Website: crate-barrel
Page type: account-selection
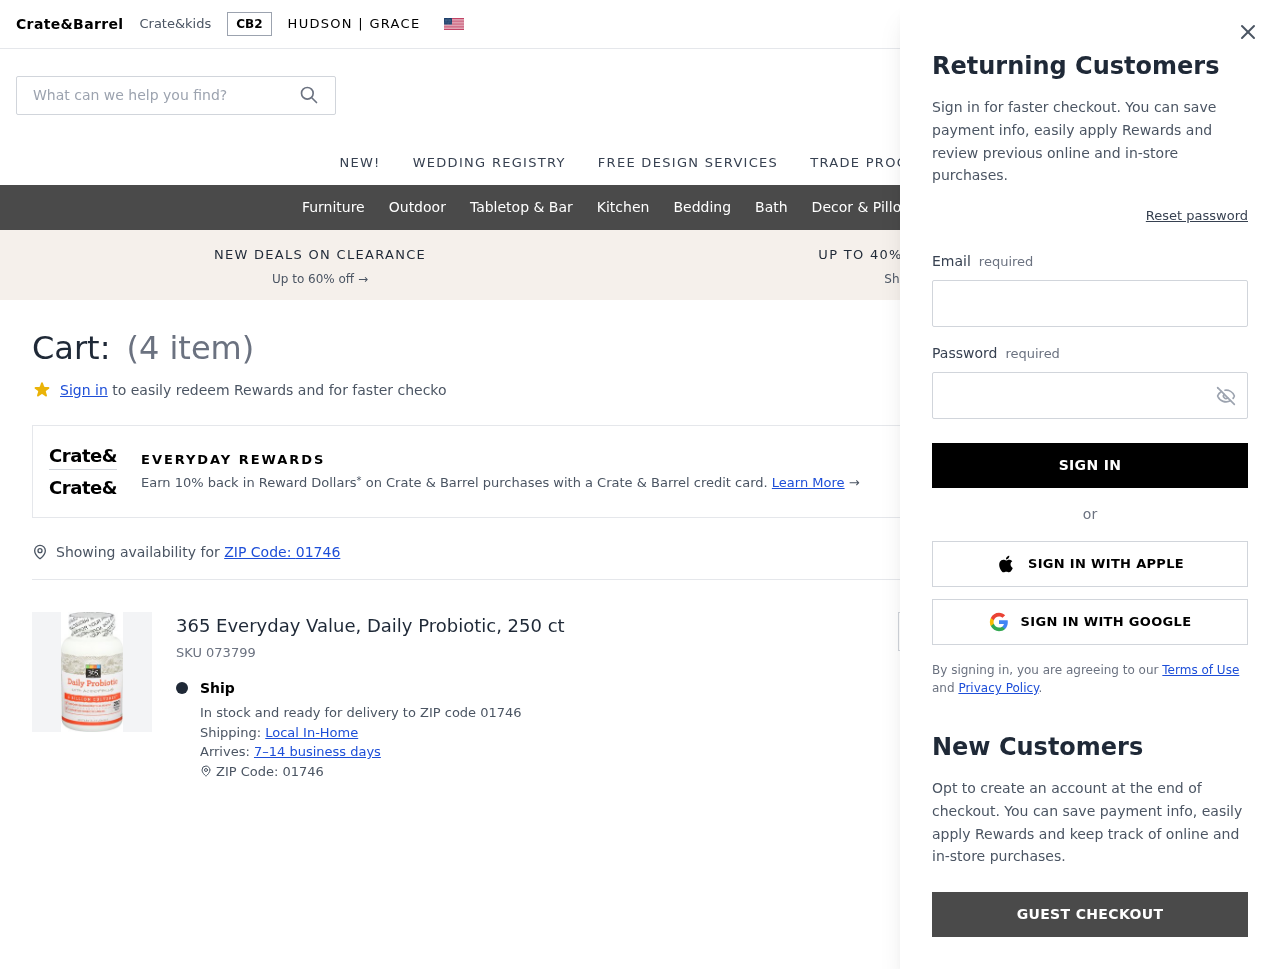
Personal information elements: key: PII_EMAIL
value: jonathan.santos@yahoo.com
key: PII_POSTCODE
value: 01746
Product elements: key: PRODUCT1_NAME
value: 365 Everyday Value, Daily Probiotic, 250 ct
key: PRODUCT1_QUANTITY
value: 4
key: PRODUCT1_SKU
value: SKU 073799
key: PRODUCT1_ORIGINAL_PRICE
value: $23.69
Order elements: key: ORDER_NUM_ITEMS
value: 4
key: ORDER_SUBTOTAL
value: $75.80
Search elements: key: HEADER_SEARCH
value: What can we help you find?